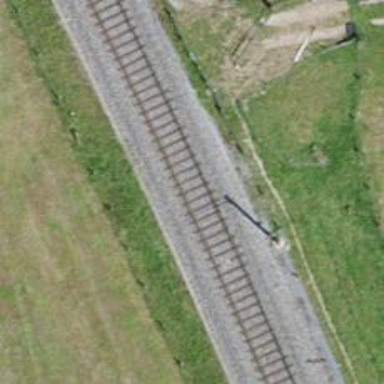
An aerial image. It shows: Single-track railway with electrified contact lines.